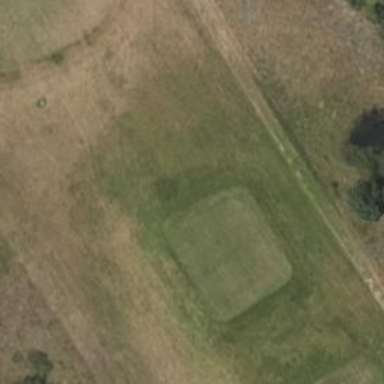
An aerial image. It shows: Golf tee.